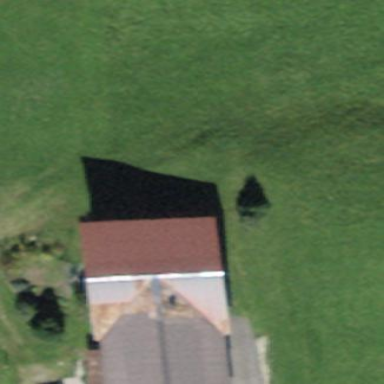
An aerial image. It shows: Farm building.